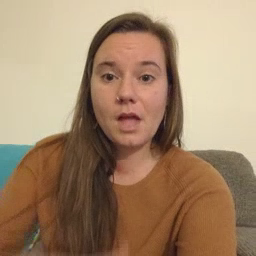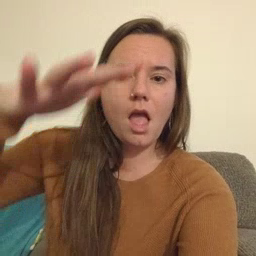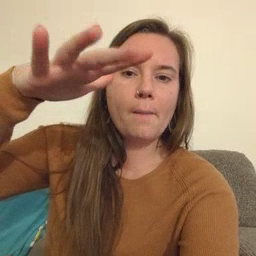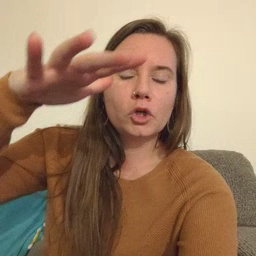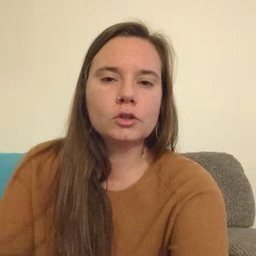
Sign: helicopter